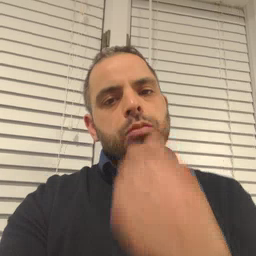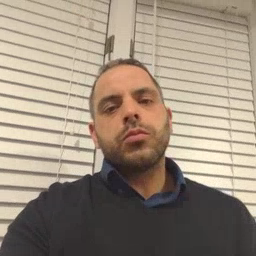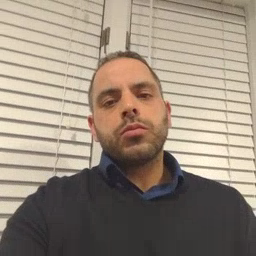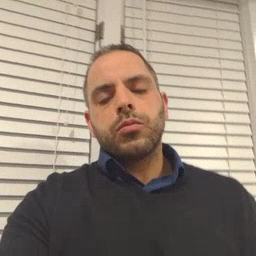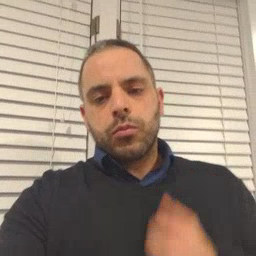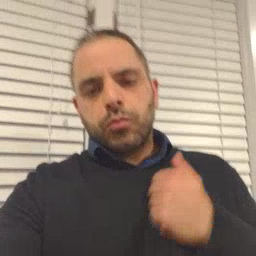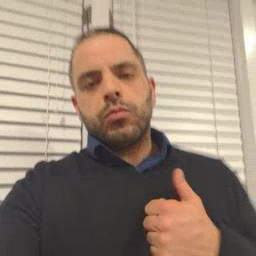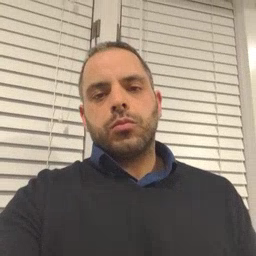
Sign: bath